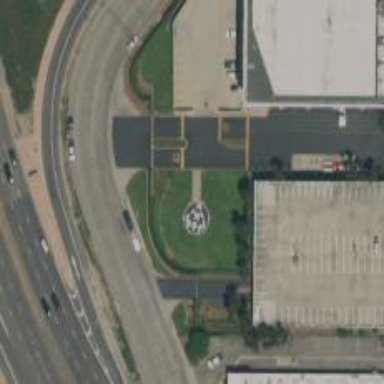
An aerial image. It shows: Image showing helipad at airport.